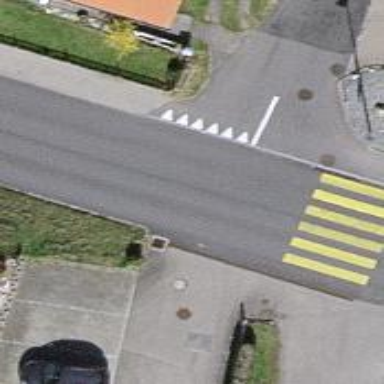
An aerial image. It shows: Road with "give way" sign.